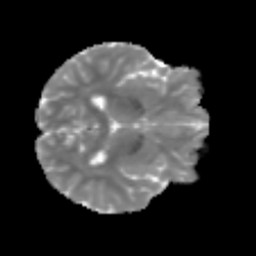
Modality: MD
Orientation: axial
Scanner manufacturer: siemens
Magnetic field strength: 3 T
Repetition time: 3.6 s
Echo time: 0.092 s